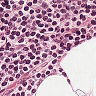
Metastatic tissue present: no